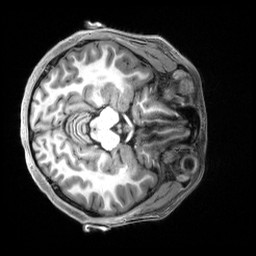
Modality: T1w
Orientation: axial
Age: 26
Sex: female
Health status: healthy
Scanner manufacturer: siemens
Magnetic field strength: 3 T
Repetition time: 2.5 s
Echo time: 0.00222 s